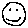
Label: smiley face